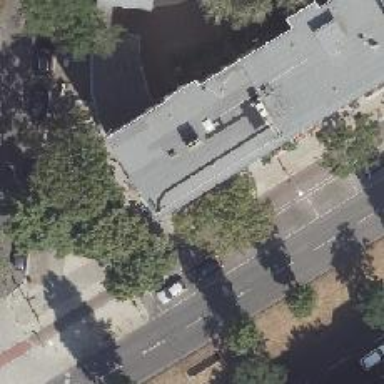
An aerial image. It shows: Café.